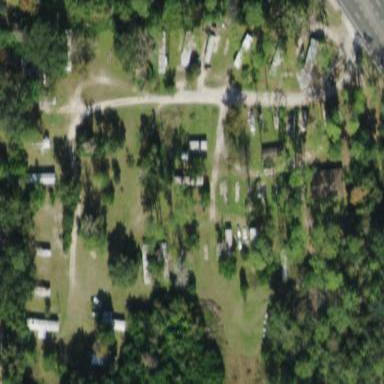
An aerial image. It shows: Residential area designated as trailer park.